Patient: sex F, age 59
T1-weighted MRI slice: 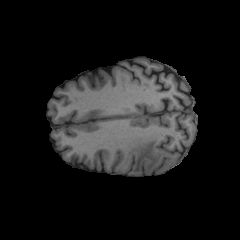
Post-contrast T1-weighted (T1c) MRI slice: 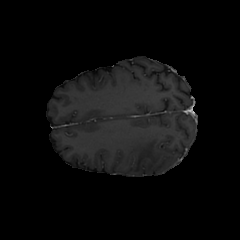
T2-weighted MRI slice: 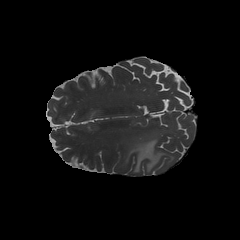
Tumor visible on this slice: yes
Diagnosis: Glioblastoma, IDH-wildtype
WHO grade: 4